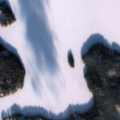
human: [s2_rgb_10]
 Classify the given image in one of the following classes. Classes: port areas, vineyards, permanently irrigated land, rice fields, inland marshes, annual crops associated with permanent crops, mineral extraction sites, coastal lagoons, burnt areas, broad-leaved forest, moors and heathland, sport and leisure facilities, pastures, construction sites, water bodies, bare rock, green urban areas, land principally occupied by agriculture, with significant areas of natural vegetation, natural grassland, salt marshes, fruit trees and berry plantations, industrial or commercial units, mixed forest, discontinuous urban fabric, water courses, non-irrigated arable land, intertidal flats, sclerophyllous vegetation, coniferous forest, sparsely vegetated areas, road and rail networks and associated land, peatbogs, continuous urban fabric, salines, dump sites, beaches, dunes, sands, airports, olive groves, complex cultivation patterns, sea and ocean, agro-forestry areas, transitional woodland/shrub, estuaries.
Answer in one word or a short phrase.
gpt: coniferous forest, water bodies